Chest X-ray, PA view. Patient: 67 years old, sex F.
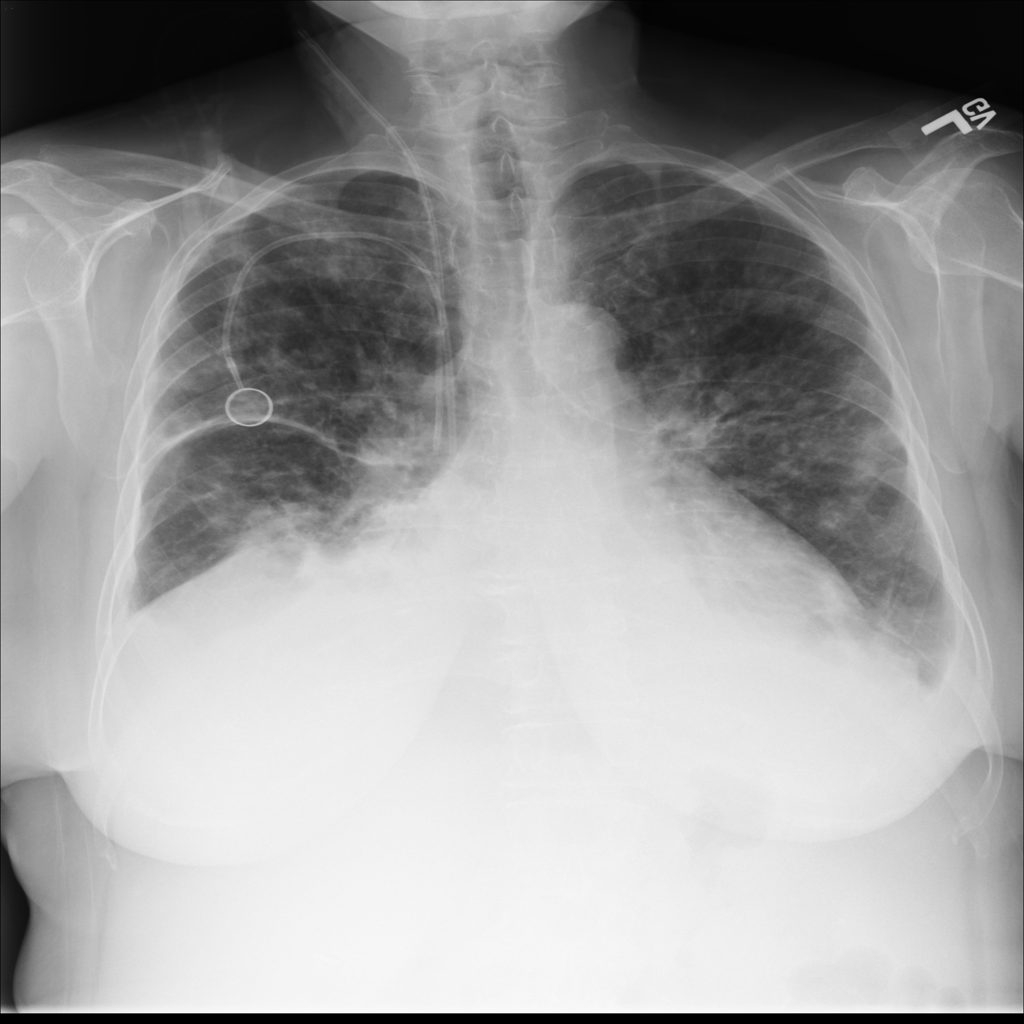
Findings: Cardiomegaly, Effusion, Infiltration